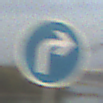
Verkehrszeichen: VorgeschriebeneFahrtrichtungRechts
Umgebung: Outdoor, Urban
Tageszeit: SunriseSunset
Wetter: PartlyCloudy
Licht: Natural
Jahreszeit: NotSpecified
Kontrast: LowContrast